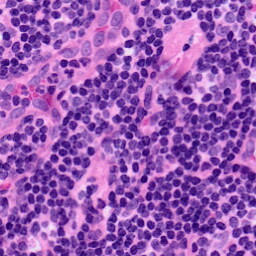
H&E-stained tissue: LymphNode